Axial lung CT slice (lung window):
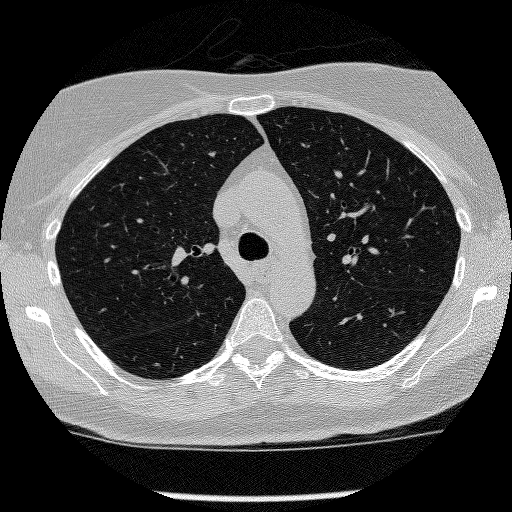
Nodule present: no